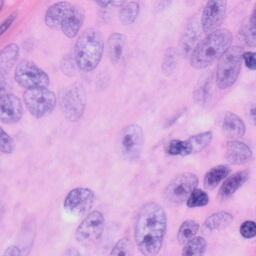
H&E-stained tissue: Skin